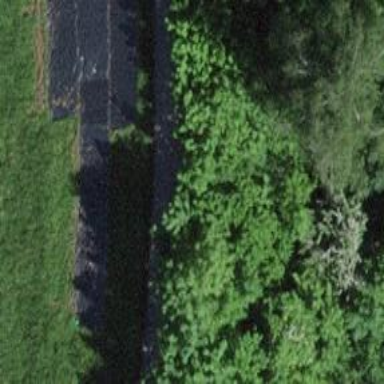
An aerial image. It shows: Abandoned railway track with grade3 tracktype.